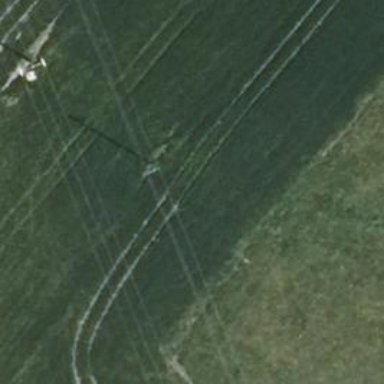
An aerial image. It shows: Minor power line.